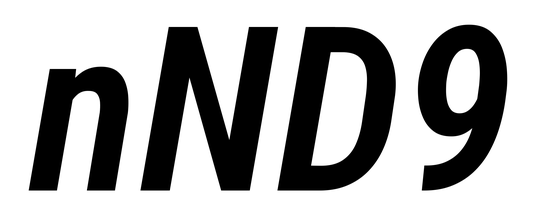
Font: Roboto-Italic_Condensed_SemiBold_Italic